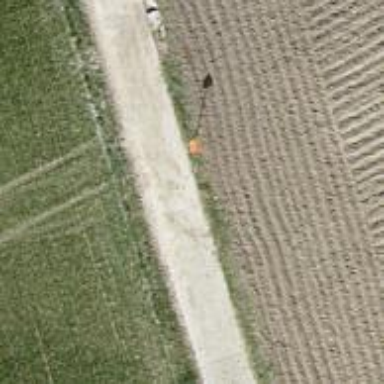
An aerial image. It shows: View of pole with roofed pipeline marker.